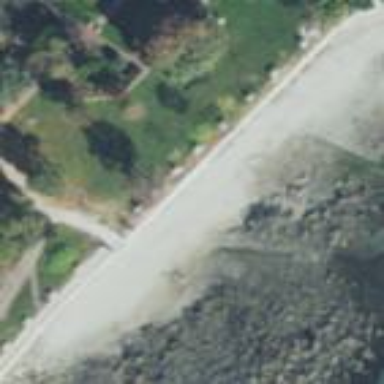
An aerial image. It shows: Sandy beach with natural surroundings.